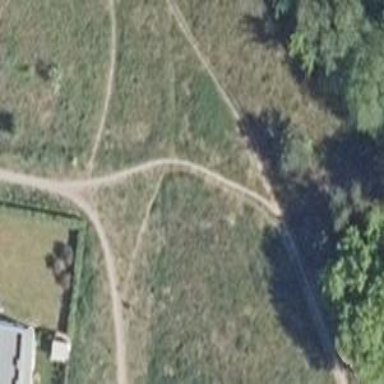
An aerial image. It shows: Path covered with grass.